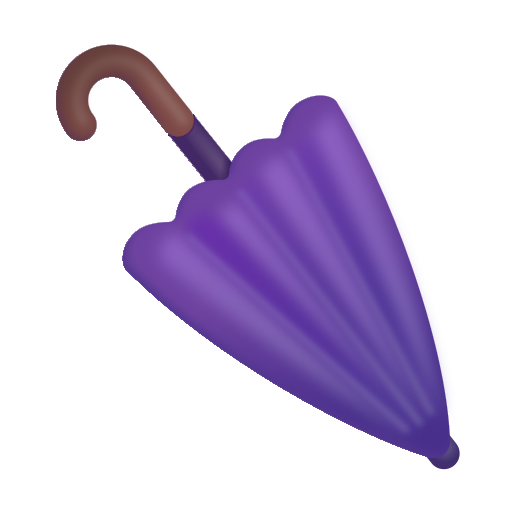
closed umbrella color